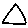
Label: triangle